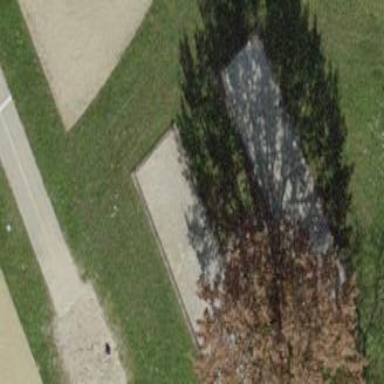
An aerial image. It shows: Gravel pitch for boules leisure activity.